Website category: jobs
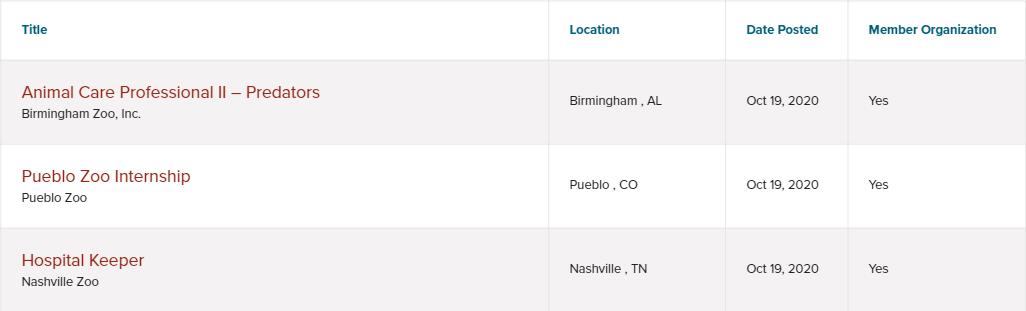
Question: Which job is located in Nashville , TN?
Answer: Hospital Keeper

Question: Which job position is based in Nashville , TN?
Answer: Hospital Keeper

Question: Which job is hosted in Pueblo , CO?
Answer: Pueblo Zoo Internship

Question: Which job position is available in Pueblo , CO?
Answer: Pueblo Zoo Internship

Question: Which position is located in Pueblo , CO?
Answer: Pueblo Zoo Internship

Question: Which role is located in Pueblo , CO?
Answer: Pueblo Zoo Internship

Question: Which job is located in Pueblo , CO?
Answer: Pueblo Zoo Internship

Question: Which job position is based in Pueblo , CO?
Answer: Pueblo Zoo Internship